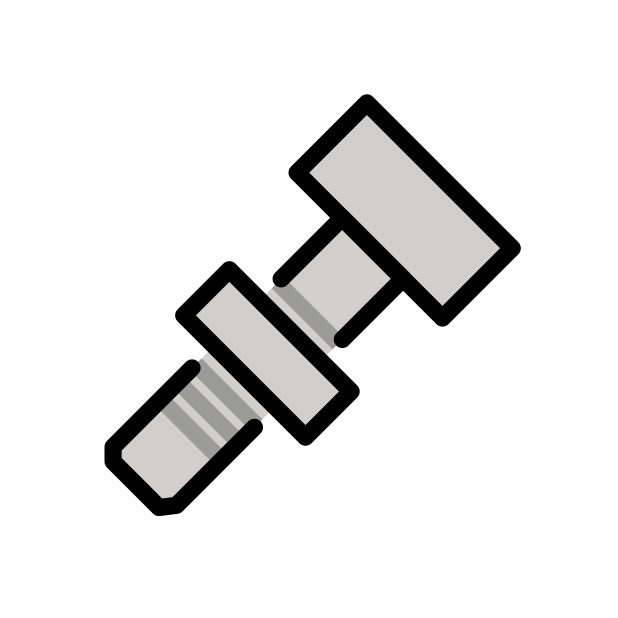
Emoji: 🔩
Name: nut and bolt
Unicode: 0x1f529